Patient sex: F
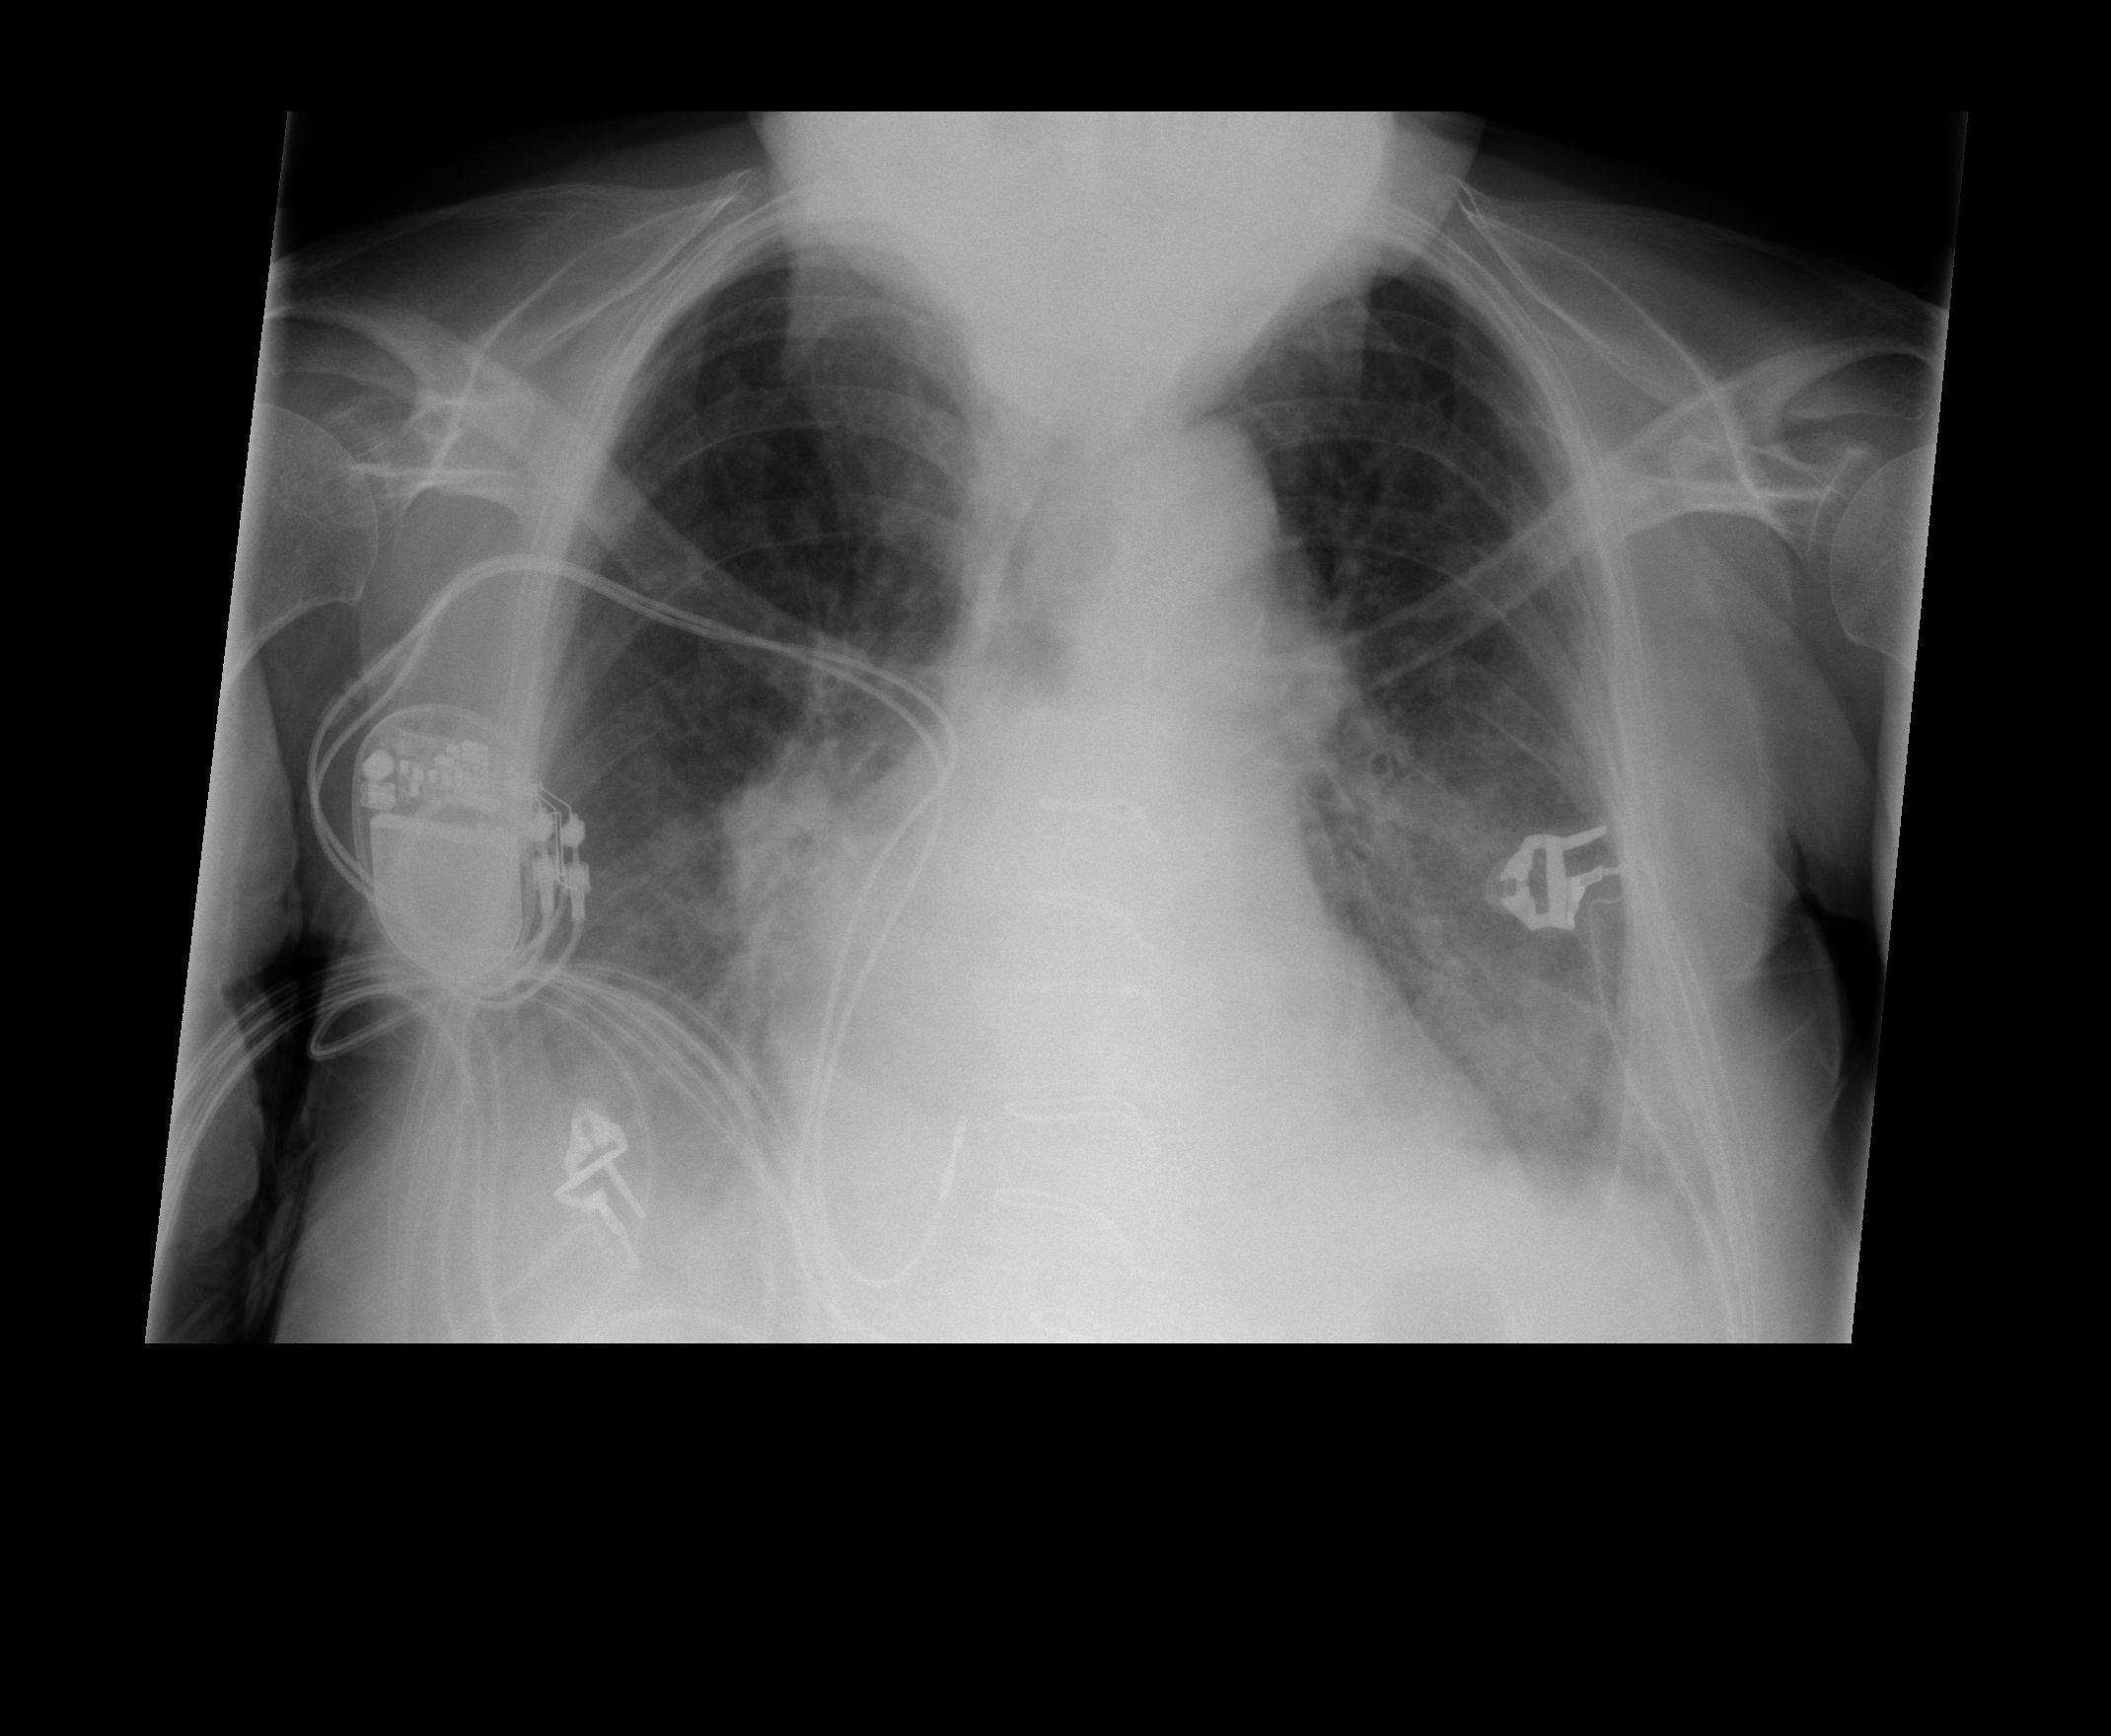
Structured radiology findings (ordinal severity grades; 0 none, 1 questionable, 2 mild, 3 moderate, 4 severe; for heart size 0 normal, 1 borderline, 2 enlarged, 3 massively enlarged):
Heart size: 2
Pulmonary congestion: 1
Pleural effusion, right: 2
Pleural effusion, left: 2
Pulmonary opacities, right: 1
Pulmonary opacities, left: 1
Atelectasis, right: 2
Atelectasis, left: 2